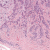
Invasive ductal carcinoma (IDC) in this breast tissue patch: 1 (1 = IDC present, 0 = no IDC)